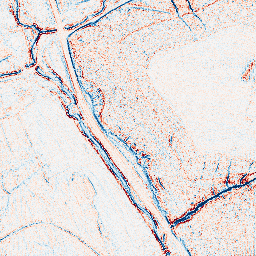
Category: edge_preserving
Decomposition family: bilateral
Decomposition parameters: d: 5
sigma_color: 50
sigma_space: 100
Upsampling method: fft_zeropad
Upsampling parameters: scale: 8
Upsampling scale: 8